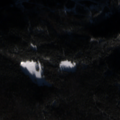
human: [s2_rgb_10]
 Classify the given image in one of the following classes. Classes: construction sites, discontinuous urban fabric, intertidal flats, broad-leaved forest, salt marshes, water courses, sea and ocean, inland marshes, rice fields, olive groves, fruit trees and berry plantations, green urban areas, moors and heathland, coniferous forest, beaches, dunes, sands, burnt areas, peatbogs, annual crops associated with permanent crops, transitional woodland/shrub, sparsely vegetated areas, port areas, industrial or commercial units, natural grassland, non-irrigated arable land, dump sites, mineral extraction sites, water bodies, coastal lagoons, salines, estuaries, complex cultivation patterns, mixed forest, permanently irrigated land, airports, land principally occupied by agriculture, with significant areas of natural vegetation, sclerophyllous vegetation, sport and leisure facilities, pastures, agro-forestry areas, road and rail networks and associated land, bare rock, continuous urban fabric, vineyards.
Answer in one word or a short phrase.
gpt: coniferous forest, mixed forest